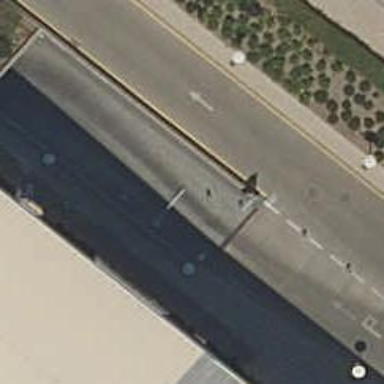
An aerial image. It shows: Lift gate barrier.